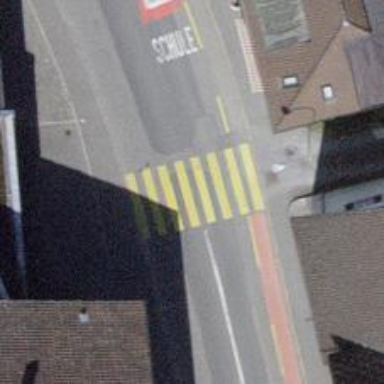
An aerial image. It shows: Uncontrolled road crossing.